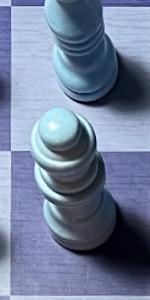
Label: Queen_White